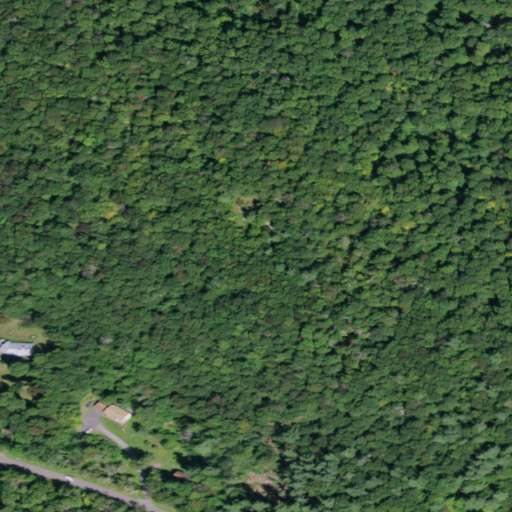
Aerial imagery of mountain in New York named Clum Hill containing deciduous forest, mixed forest, open development, low intensity development, and medium intensity development